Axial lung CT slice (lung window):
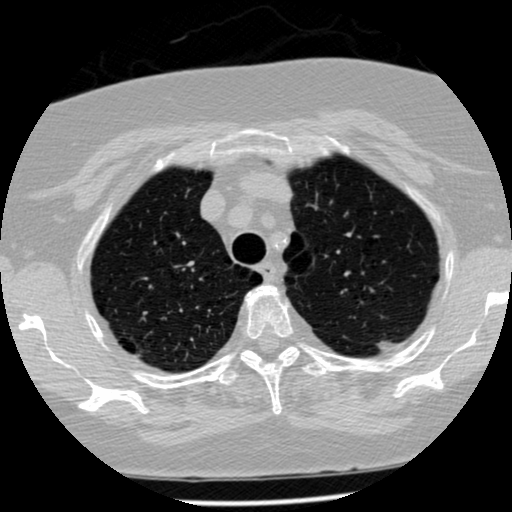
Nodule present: no